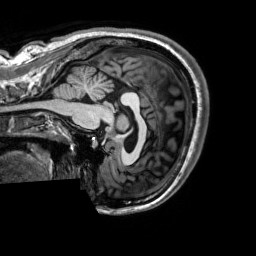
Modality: T1w
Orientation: sagittal
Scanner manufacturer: siemens
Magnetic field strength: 3 T
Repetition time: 2.3 s
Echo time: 0.00302 s